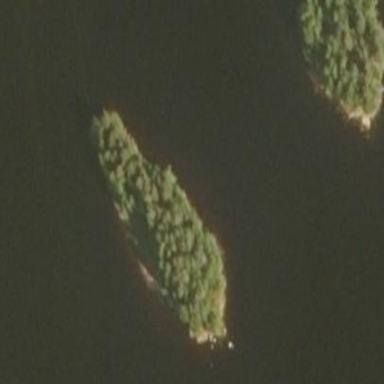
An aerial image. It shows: Island.